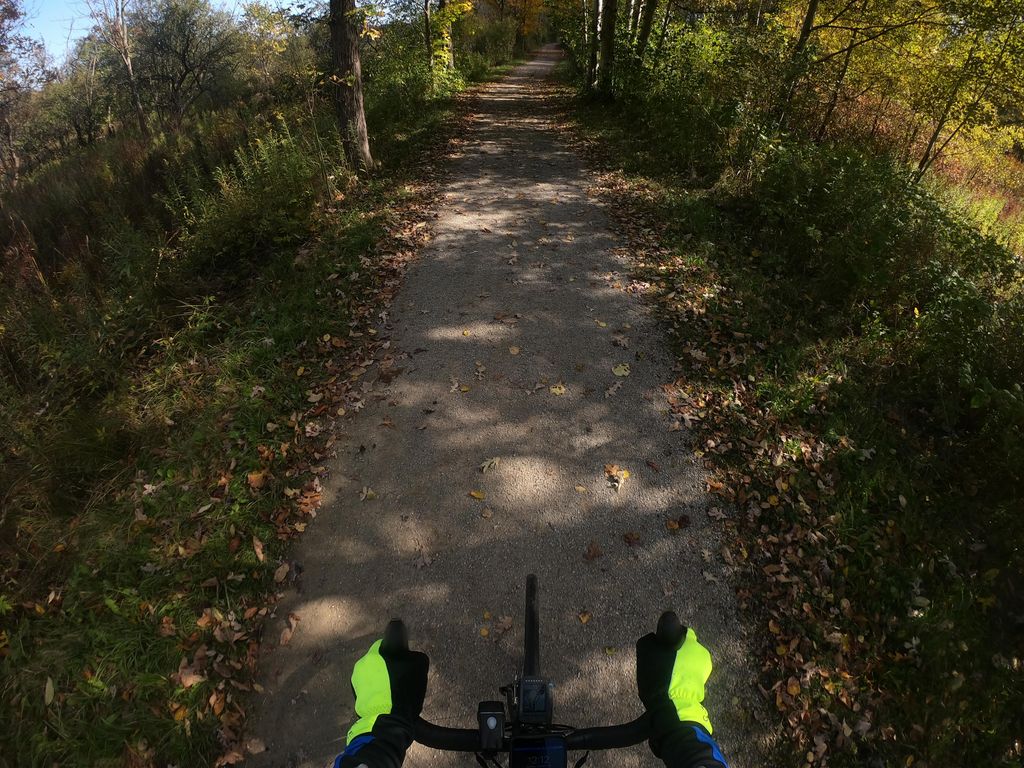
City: kitchener-waterloo